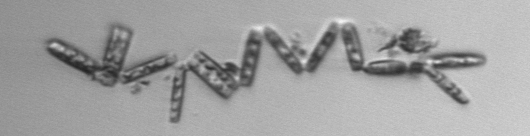
Label: Thalassionema